Question: I need to plot my variable Omega as a heat map on the Pacific Ocean.
I have the coordinates and the Omega values but ggplot would only plot a world map while my omega appears as a separate figure (See image attached)
This is my data where y and x are Lat and Longs for my sites
'''
Country Omega y x
1 Guam 3.28 <PHONE> 13.66660
2 Guam 3.28 <PHONE> 13.62500
'''
This is the code I am using
'''
map.world <- map_data(map = "world")
gg <- ggplot()
gg <- gg + theme(legend.position = "none")
gg <- gg +
geom_map(data = map.world, map = map.world,
aes(map_id = region, x = long, y = lat),
fill = "white", colour = "black", size = 0.25) +
theme_bw()
omega <- read.csv("map.csv", header = T)
head(omega)
g <- gg +
geom_polygon() +
geom_point(data = omega, aes(y = y, x = x, color = Omega)) +
theme_minimal()
'''

I need to plot my Omega in my study sites and generate a heat map. Please any help would be very appreciated. Thank you very much
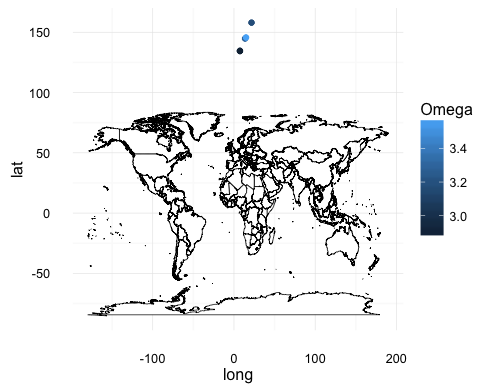
Answer: You might want to have a look at the leaflet package, it's easier to use and better
'''
library(leaflet)
df <- data.frame(Country=c("Guam","Guam"),
Omega=c(3.28,3.28),
y=c(<PHONE>, <PHONE>),
x=c(13.6660, 13.6250))
m <- leaflet(data=df)
content <- paste("Omega Value:",df$Omega)
m %>% addCircles(lng=~y, lat=~x, radius=df$Omega, popup=content) %>%
setView(lng=144.793732, lat=13.444304, zoom=10)
'''
<URL>
<URL>